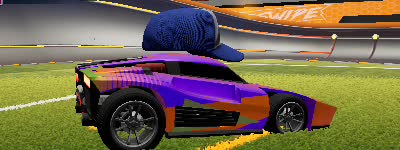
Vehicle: breakout